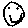
Label: smiley face